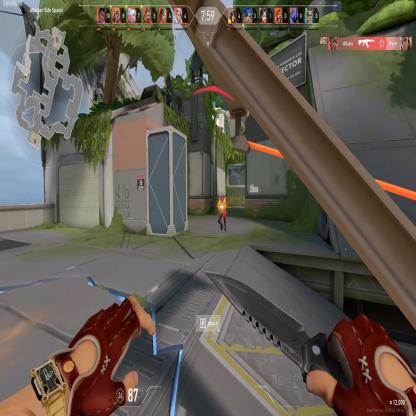
Label: enemy